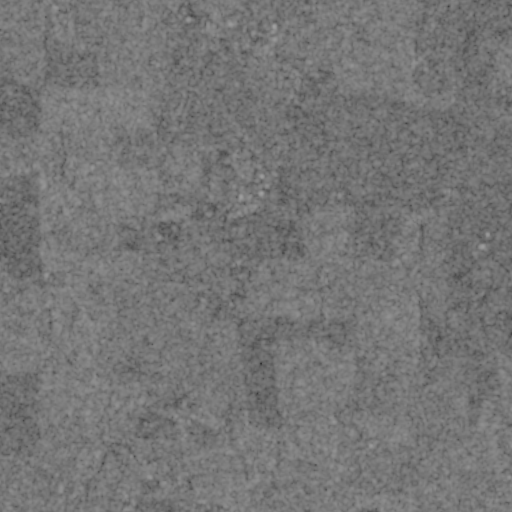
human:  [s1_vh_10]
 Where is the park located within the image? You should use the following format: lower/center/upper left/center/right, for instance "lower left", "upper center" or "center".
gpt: The park is located in the center of the image.
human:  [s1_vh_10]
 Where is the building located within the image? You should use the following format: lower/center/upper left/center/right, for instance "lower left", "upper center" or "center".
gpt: The building is located in the left of the image.
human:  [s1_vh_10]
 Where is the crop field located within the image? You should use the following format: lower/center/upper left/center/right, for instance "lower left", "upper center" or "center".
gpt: There is no crop field in the image.

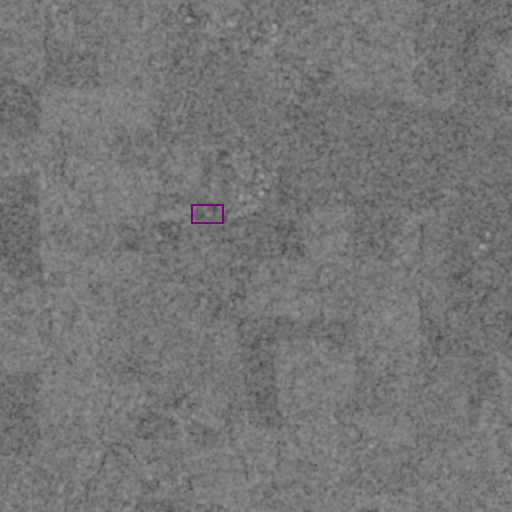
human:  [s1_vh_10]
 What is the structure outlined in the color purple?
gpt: The structure outlined in purple is a park.
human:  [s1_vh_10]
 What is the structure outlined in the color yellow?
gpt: There is no yellow outline.